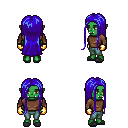
a pixel art fantasy rpg character, female body template, orc, green skin, brown long-sleeve shirt, teal pants, blue extra-long hairstyle, gold gloves, gray slippers, four views (front, back, left, right), 2x2 character sprite sheet, small pixel art, hard edges, no anti-aliasing